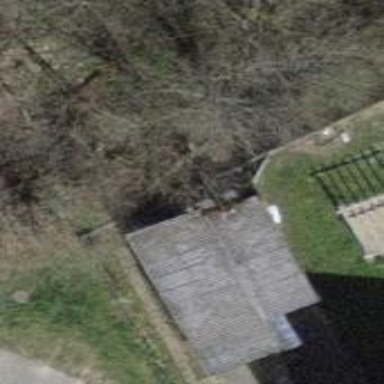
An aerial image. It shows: Garage building.